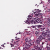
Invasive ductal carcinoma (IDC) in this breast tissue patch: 1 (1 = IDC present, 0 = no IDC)